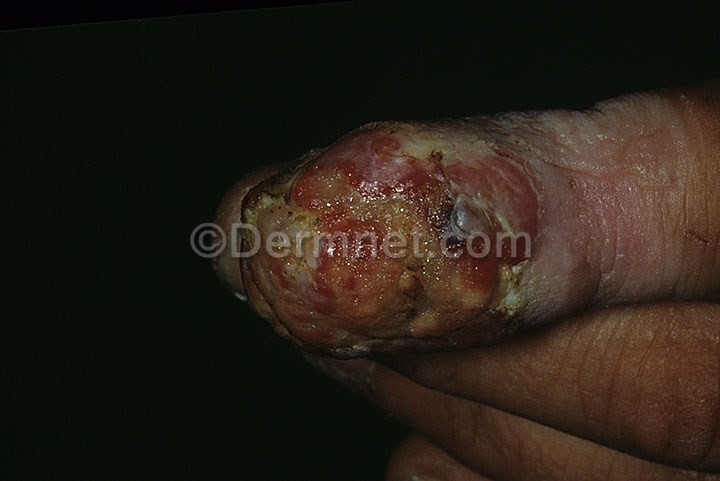
Disease: Melanoma Skin Cancer Nevi and Moles